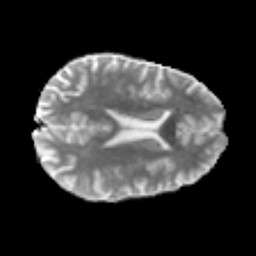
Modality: MD
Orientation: axial
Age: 24
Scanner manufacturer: philips
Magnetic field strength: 3 T
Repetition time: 8.432 s
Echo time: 0.1273 s